Field crop: maize
Growth stage: 1
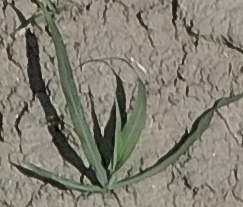
Species: sorghum